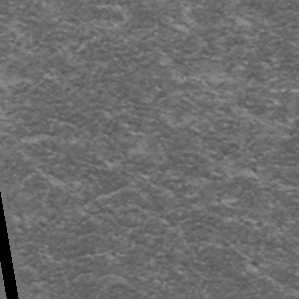
Label: frost